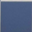
Piece: xx